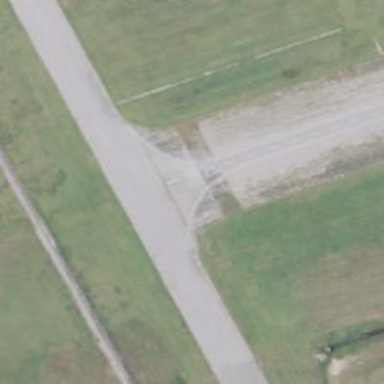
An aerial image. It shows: View of taxiway at the airport.